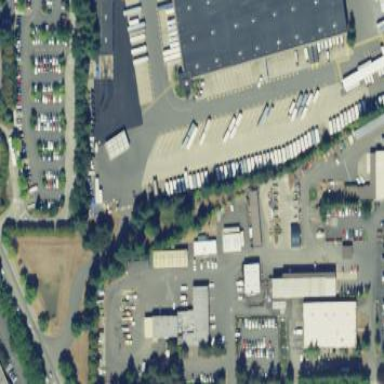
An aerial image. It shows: Commercial area.